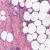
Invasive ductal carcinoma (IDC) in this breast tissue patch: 1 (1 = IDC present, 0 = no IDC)